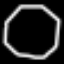
Label: octagon